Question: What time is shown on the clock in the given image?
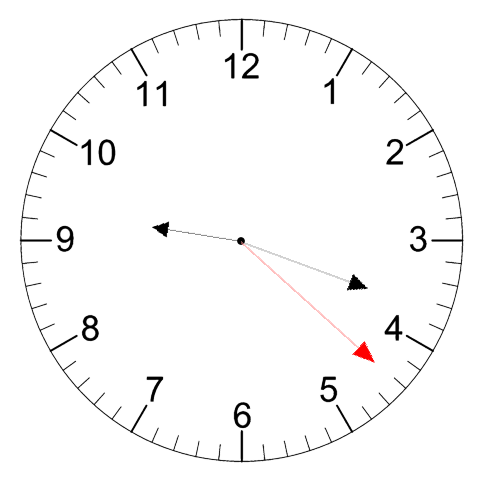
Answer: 09:18:22